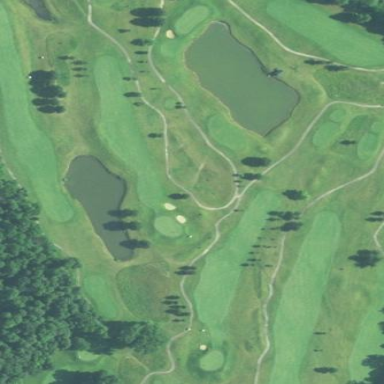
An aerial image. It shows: Path for both roads and golfers.